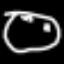
Label: clock